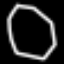
Label: octagon